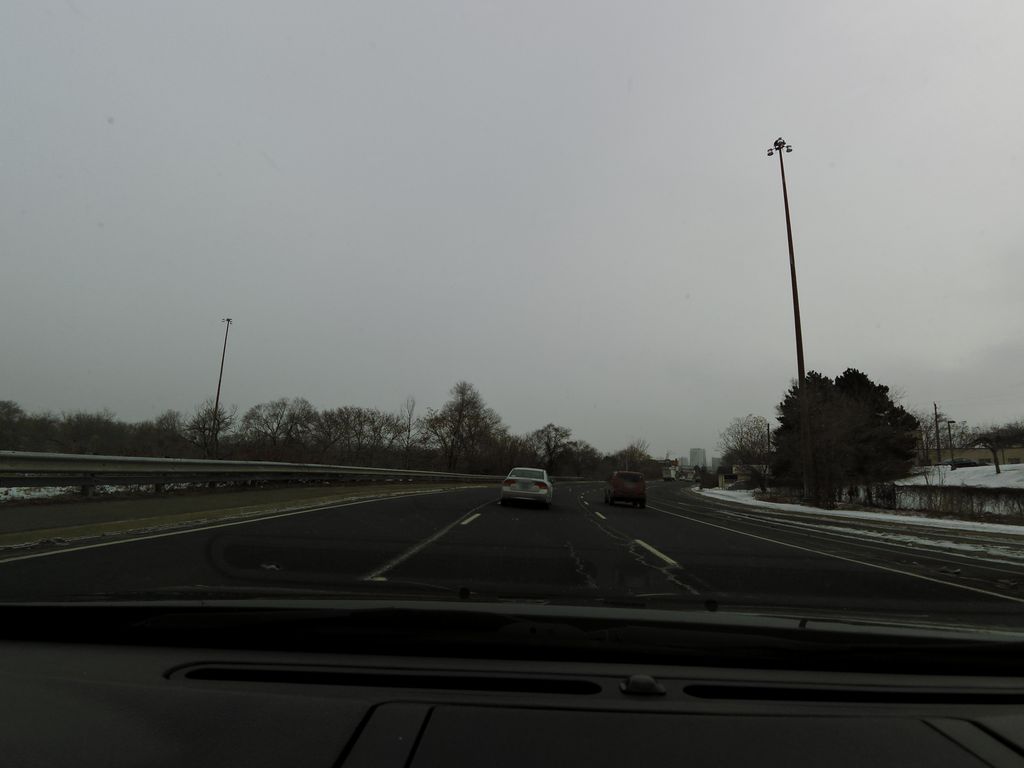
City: hamilton